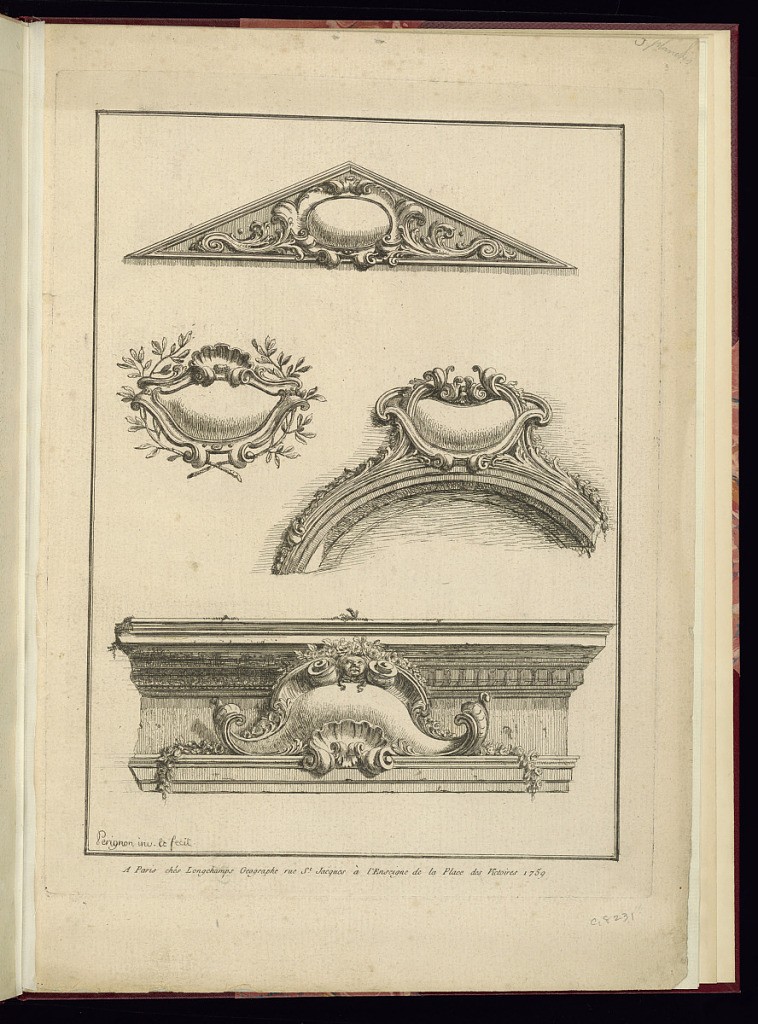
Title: Cartouche Designs
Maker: Alexis-Nicolas Pérignon, French, 1726 – 1782
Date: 1759
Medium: Etching on laid paper
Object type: Print
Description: Four designs for rococo cartouches set into architectural elements - a cornice, an arch, and a pediment. The designs feature c-scrolls, s-scrolls, shell, acanthus leaves, flowers, masks, and foliate motifs. The plate is signed and dated.